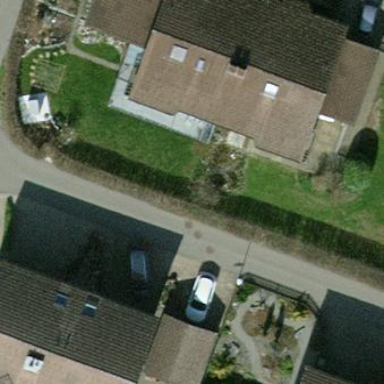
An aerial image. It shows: Semidetached house.